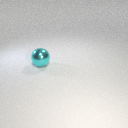
large cyan metal sphere